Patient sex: F
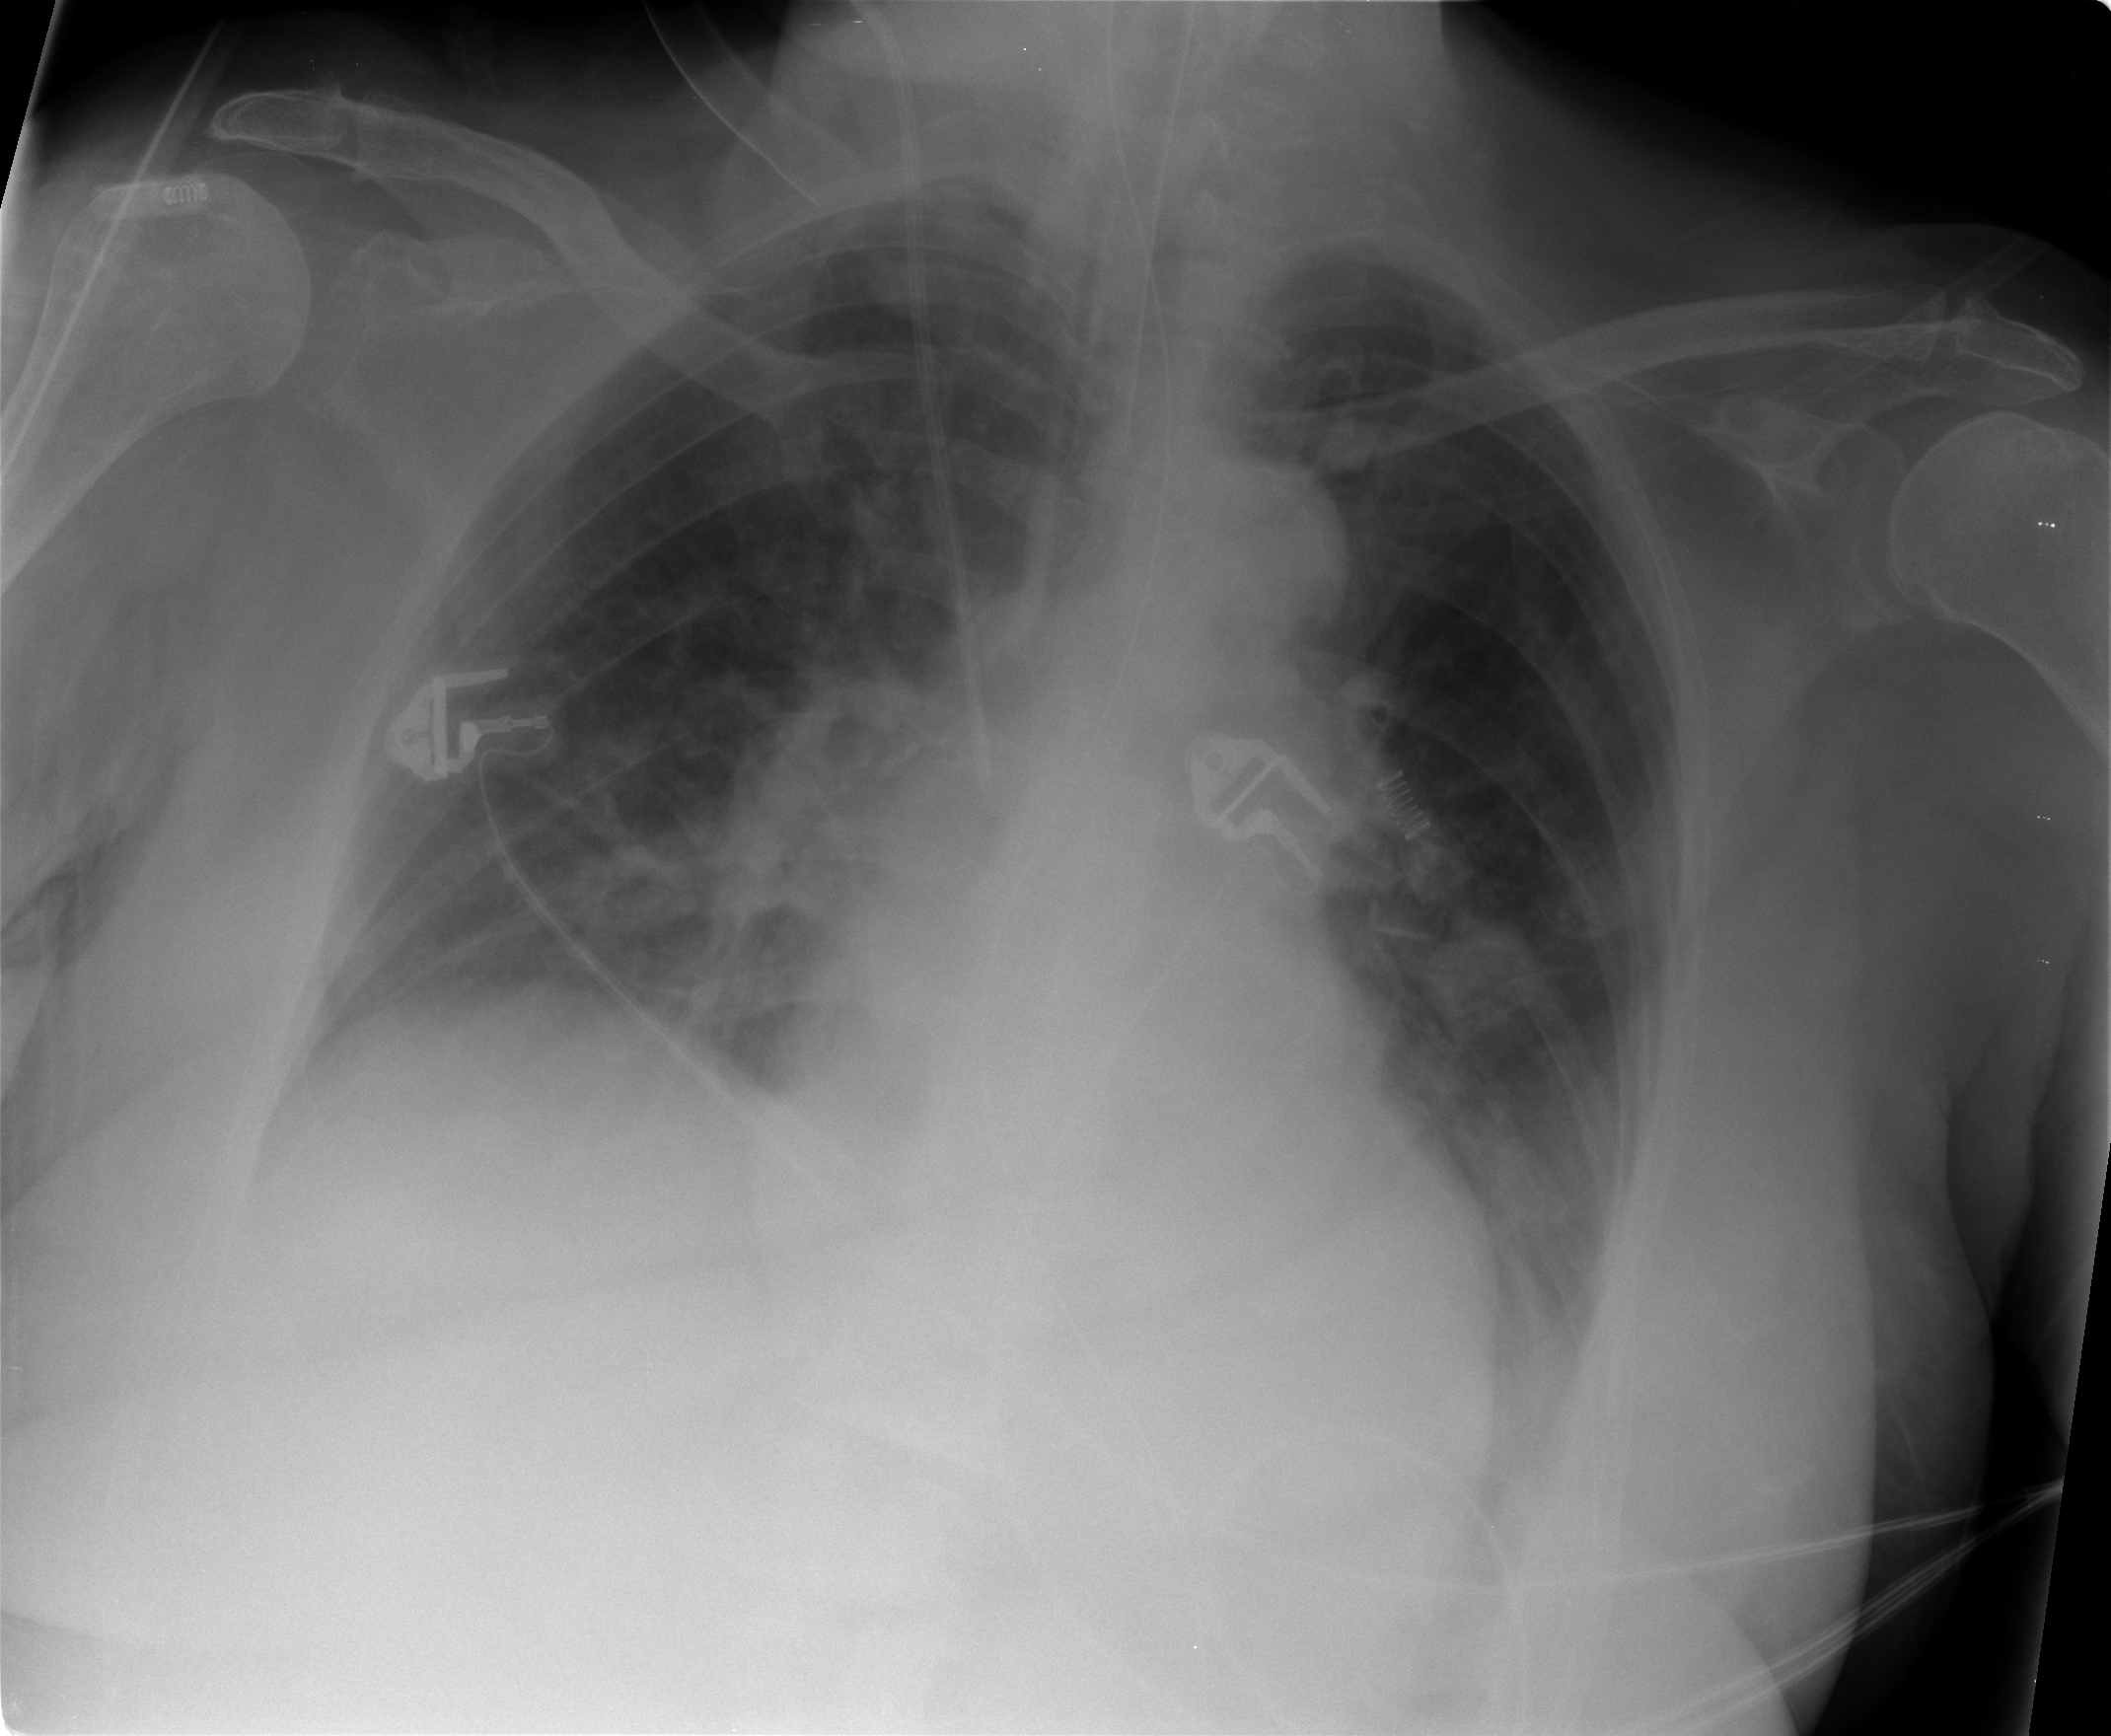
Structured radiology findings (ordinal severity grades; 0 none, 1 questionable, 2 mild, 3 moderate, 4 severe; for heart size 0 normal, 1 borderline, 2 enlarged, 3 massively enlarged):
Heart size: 1
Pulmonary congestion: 0
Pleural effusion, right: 0
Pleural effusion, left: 2
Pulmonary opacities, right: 0
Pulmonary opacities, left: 0
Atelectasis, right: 1
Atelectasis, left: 2